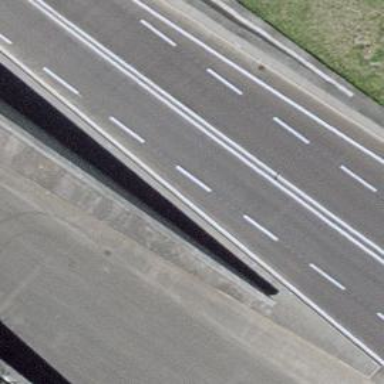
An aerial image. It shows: Asphalt motorway.